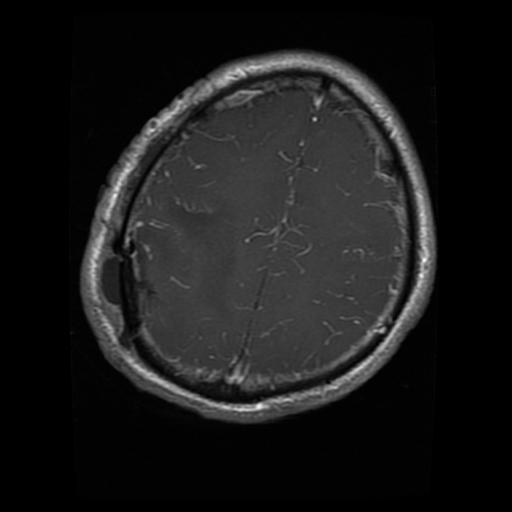
Label: glioma